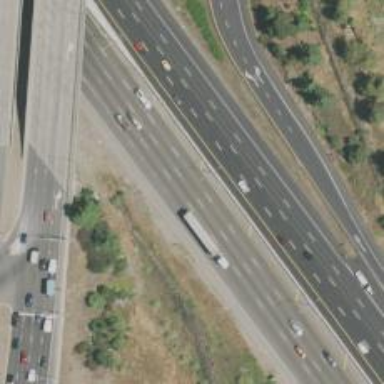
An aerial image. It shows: Motorway link.